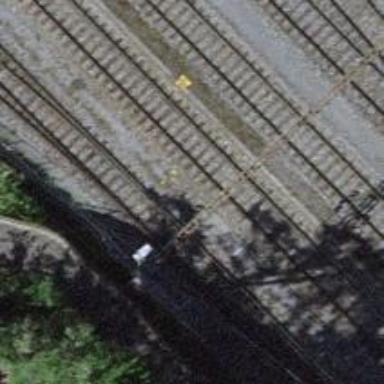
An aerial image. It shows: Railway switch.